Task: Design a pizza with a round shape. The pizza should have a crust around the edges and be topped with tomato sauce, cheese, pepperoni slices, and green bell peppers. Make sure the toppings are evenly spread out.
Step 369:
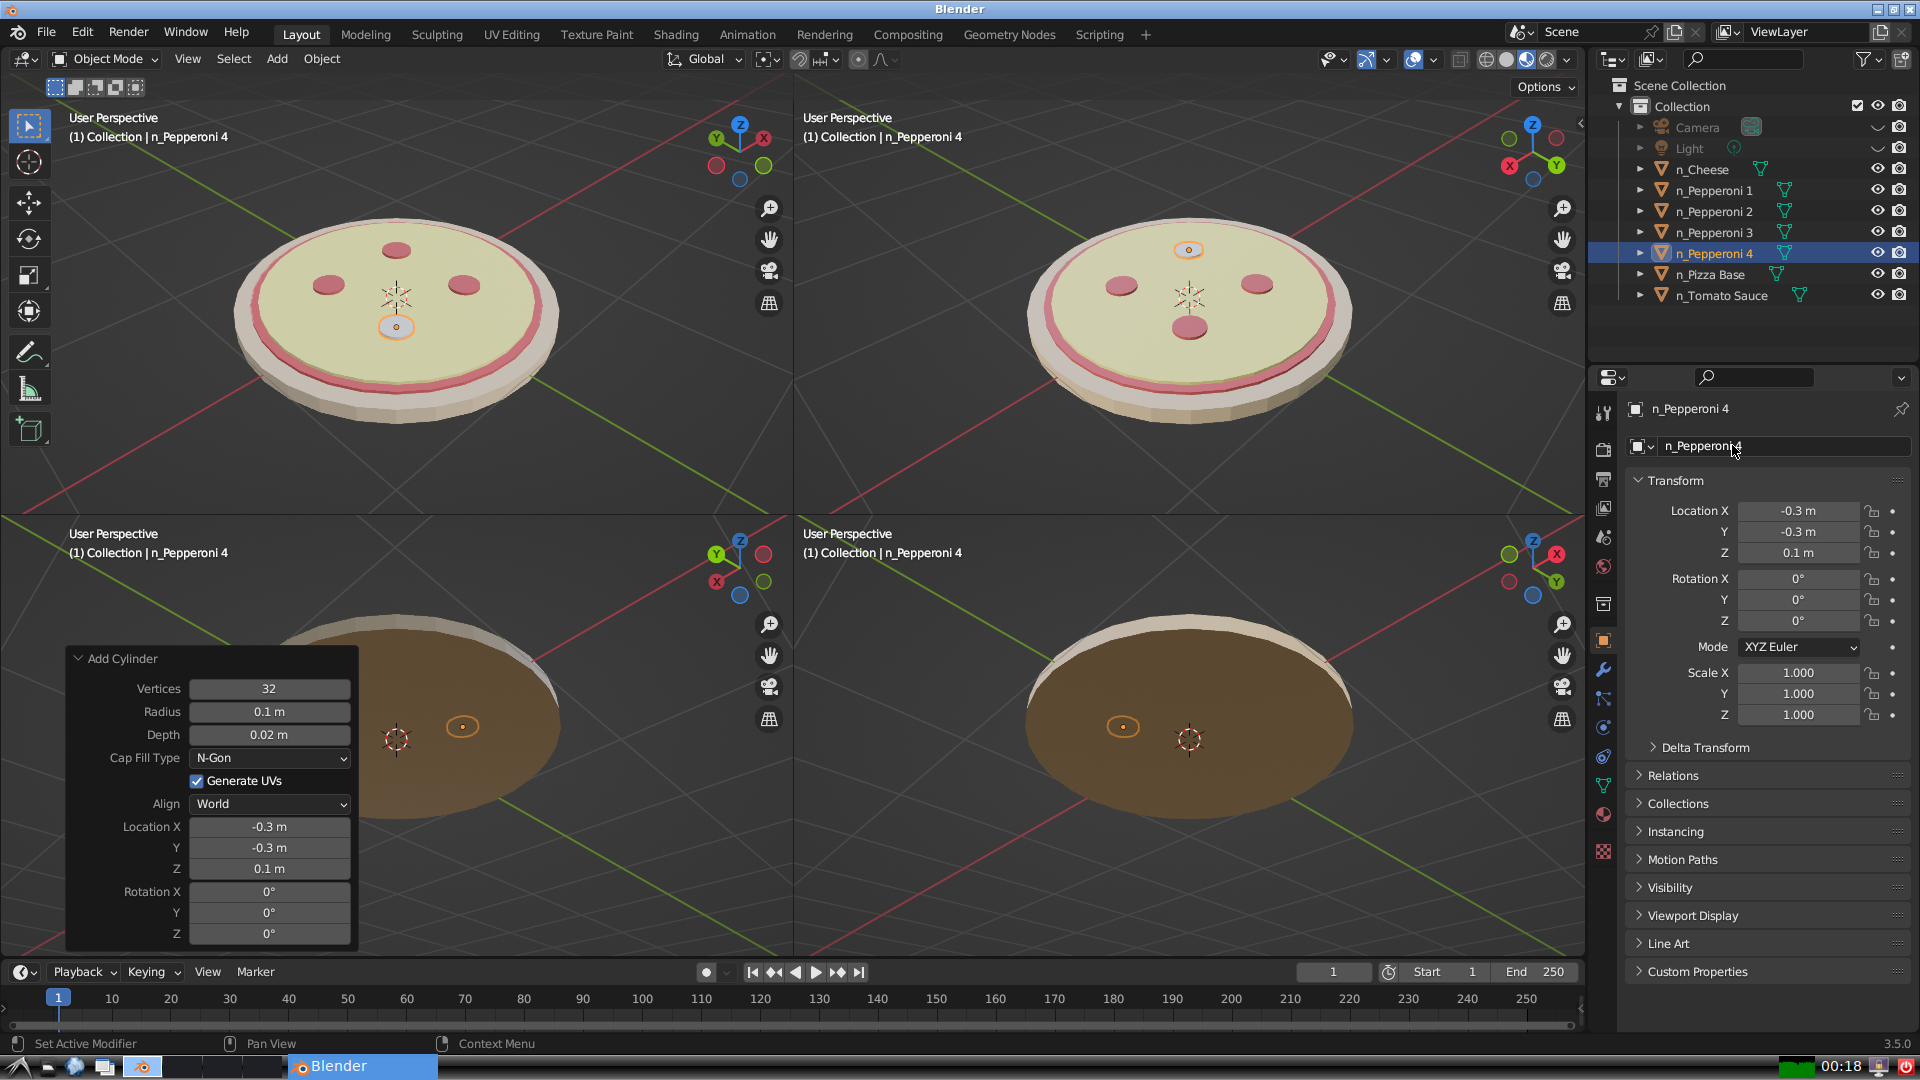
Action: {"mouse_move": [1603, 815]}